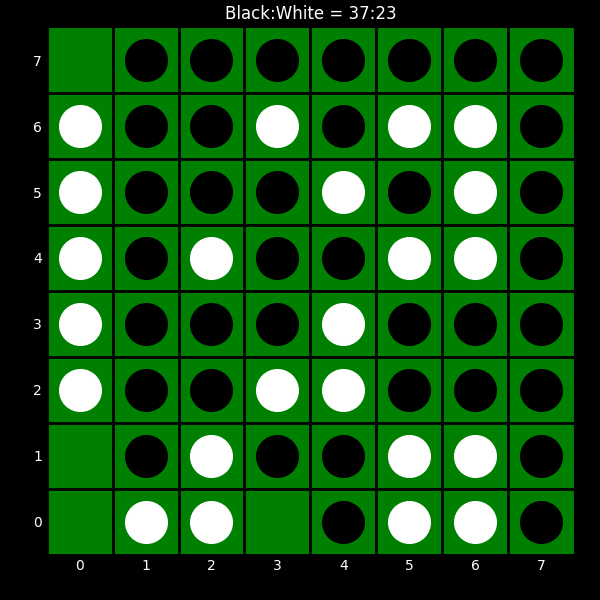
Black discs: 37
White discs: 23